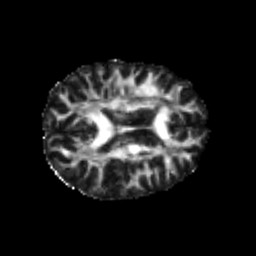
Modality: FA
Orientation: axial
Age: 23
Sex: female
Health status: healthy
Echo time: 0.074 s